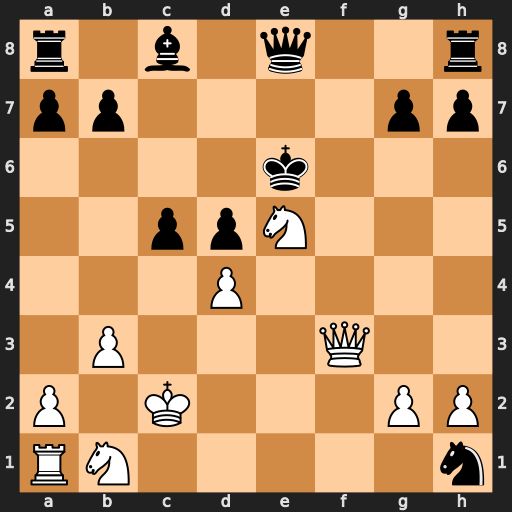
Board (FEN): r1b1q2r/pp4pp/4k3/2ppN3/3P4/1P3Q2/P1K3PP/RN5n
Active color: w
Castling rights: -
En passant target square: -
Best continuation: Nc3 Rf8 Qxd5+